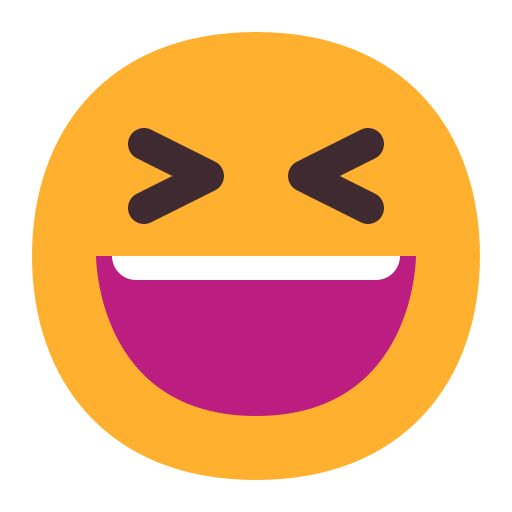
grinning squinting face flat